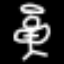
Label: angel